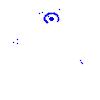
Particle: kaon